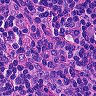
Metastatic tissue present: no